Question: I'm getting a 'could not instantiate mail function' error from PHPMailer. From reading around, I understand this to mean that the PHP mail() function isn't working for some reason.
The results of phpinfo() for the mail settings are:

To me, this means that mail() should work and that port 25 is open. Is that right?
Is there anything else I can check to make this work please? I had a look at the docs for the mail() function, but I couldn't see what exceptions it threw and how I'd print them out to screen. I did a:
'''
mail('name@email.com', "test", "test") or die("Doesn't work");
'''
type test, but that's my error message and I could do with something a bit more helpful.
Grateful for any help on this.
Many thanks
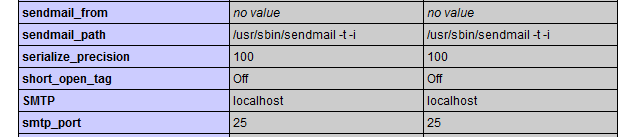
Answer: it doesn't mean port 25 is open, it just means that PHP should use port 25 for contacting the SMTP server. You don't state what OS you're on, but note that sendmail would be a unix-only thing, and will fail if you're on Windows.